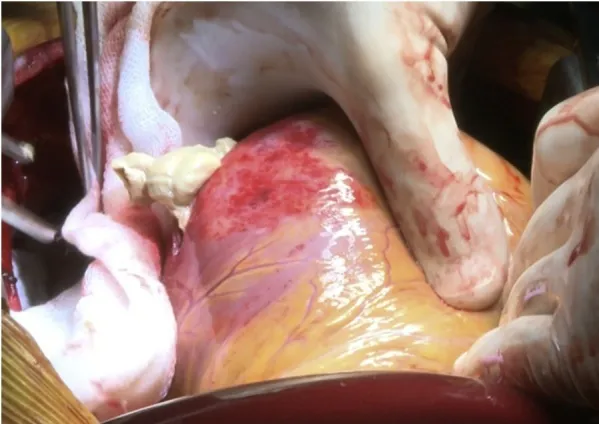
Left ventricular opening.
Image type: medical_photograph (other_medical_photograph)